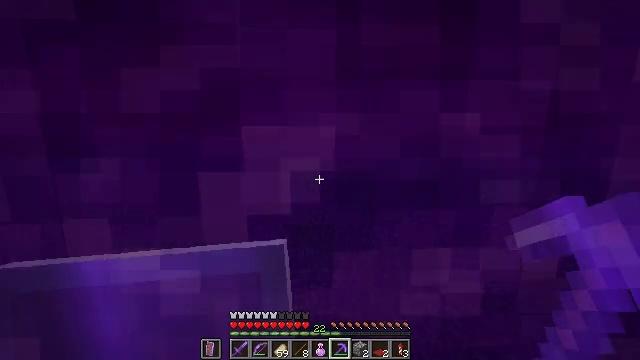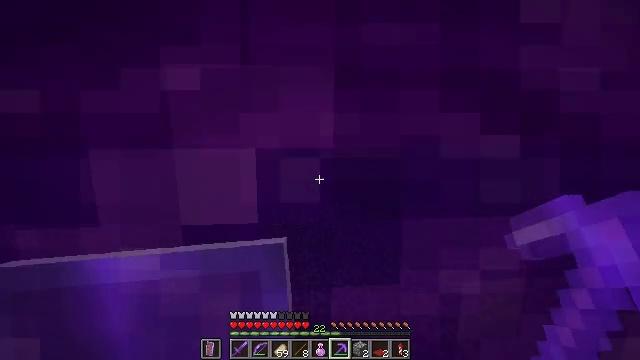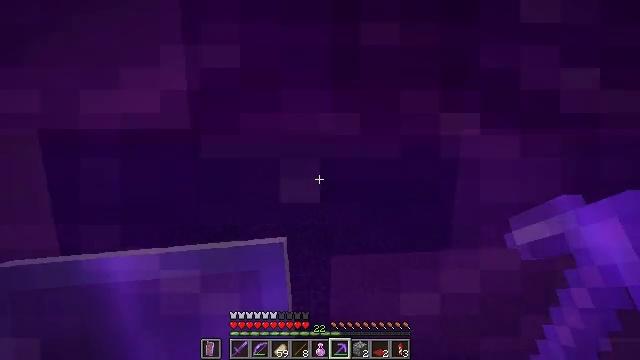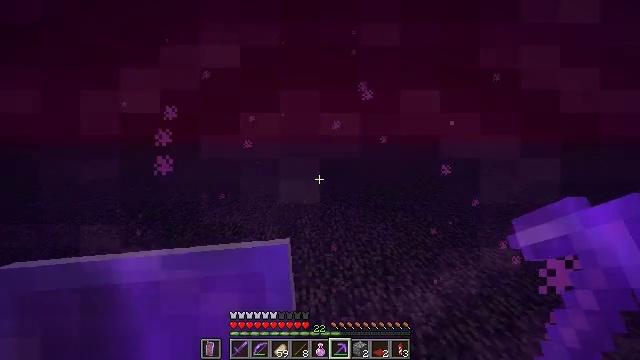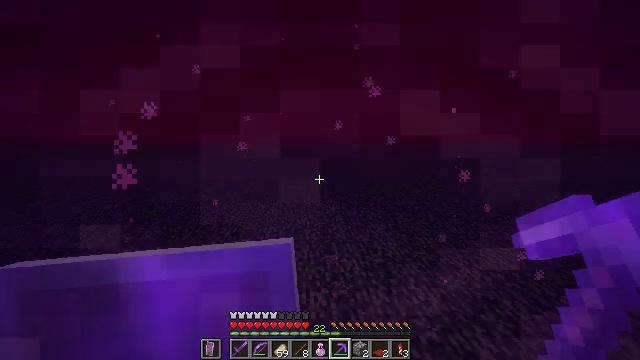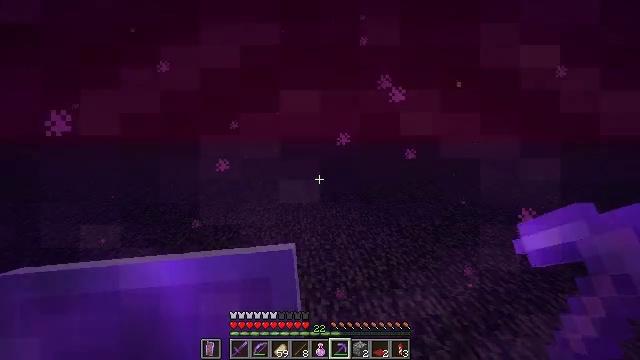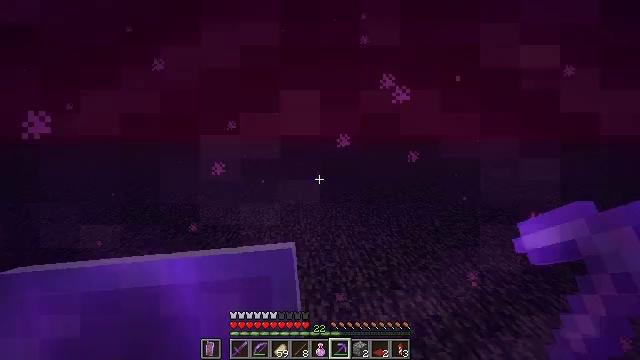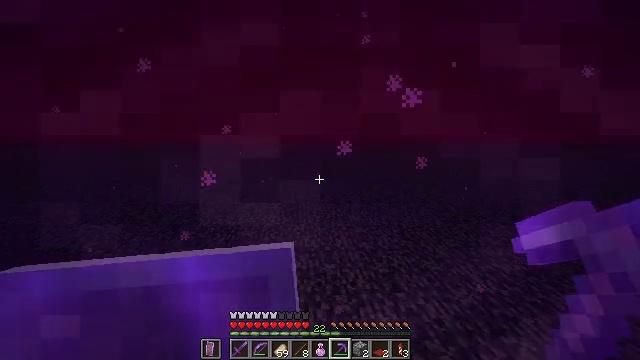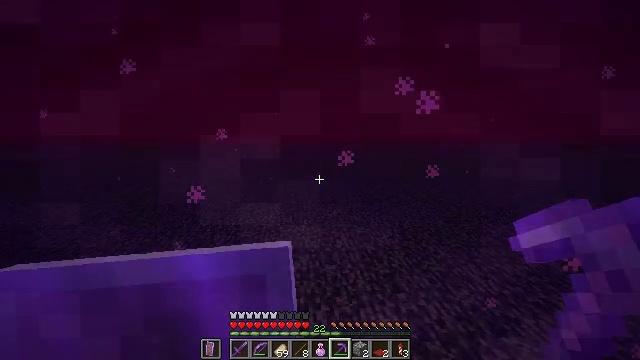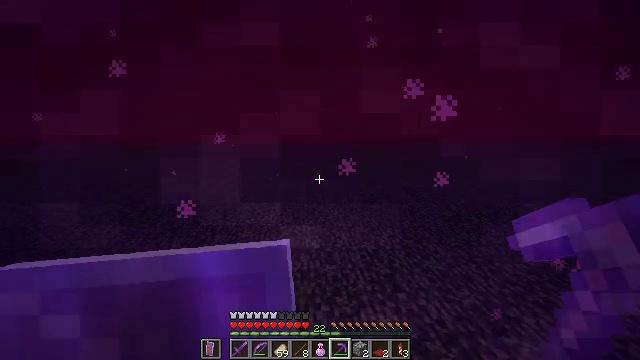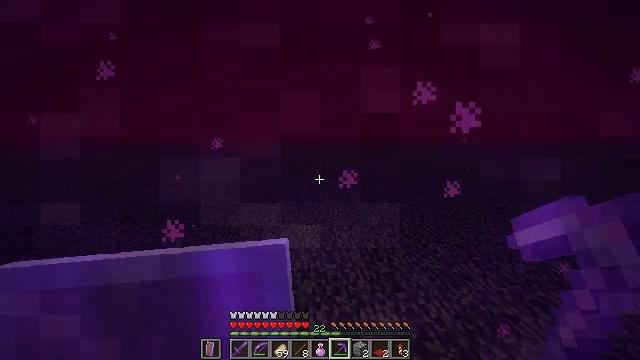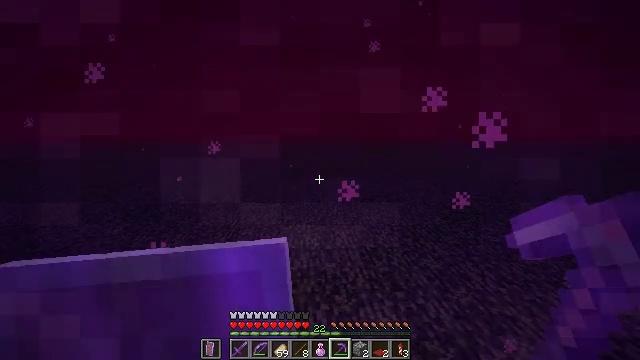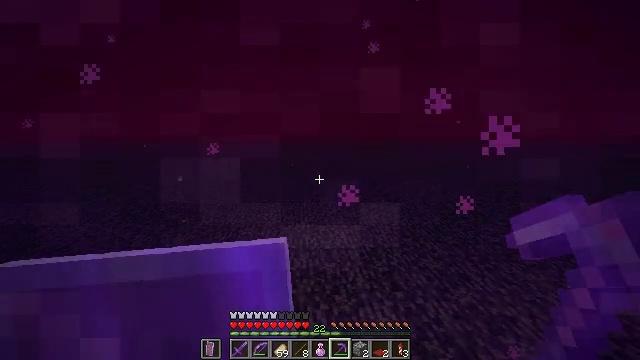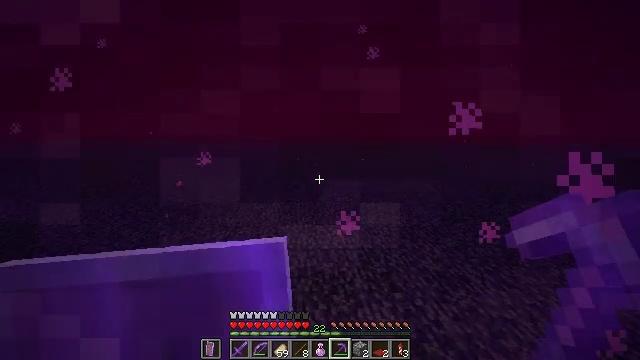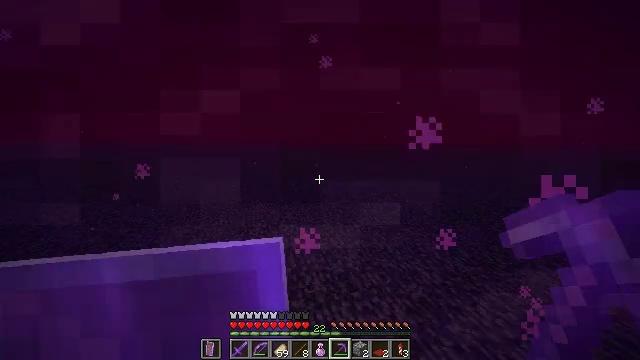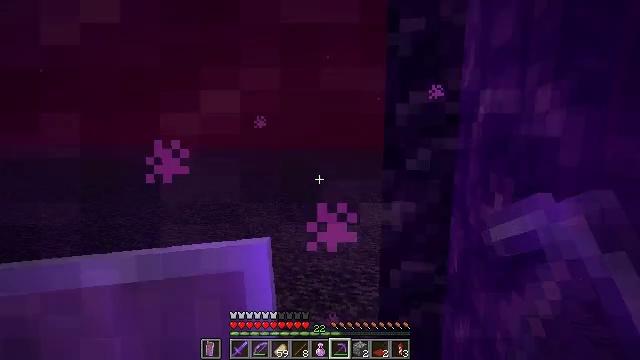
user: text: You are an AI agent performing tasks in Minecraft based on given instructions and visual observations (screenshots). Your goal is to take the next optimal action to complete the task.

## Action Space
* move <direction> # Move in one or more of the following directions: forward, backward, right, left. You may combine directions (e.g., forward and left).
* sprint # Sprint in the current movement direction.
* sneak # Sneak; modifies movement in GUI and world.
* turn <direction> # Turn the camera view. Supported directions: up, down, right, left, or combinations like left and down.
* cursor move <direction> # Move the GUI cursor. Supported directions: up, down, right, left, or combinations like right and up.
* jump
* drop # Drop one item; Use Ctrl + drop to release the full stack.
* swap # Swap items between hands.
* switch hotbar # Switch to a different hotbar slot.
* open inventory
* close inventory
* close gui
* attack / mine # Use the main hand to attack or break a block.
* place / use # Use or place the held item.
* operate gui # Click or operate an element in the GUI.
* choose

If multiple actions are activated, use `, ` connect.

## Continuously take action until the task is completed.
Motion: motion action
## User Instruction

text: Break the spruce leaves to clear the area.
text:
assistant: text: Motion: move forward, jump
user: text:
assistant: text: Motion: move forward
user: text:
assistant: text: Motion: move forward
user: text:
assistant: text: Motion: move forward
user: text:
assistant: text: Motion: no_op
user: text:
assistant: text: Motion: no_op
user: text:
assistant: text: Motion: no_op
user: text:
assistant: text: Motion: no_op
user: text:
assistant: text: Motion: no_op
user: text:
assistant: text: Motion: no_op
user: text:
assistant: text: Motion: no_op
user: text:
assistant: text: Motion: no_op
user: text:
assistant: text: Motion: no_op
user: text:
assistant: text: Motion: turn right
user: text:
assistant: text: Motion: turn right
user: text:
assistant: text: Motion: turn right and down
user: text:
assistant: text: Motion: turn right
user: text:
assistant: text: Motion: no_op
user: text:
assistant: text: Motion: no_op
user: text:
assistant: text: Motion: no_op
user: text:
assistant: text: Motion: no_op
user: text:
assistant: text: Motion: no_op
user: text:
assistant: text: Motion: no_op
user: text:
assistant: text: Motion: no_op
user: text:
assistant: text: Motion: no_op
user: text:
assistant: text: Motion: no_op
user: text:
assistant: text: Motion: no_op
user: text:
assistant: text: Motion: no_op
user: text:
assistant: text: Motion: no_op
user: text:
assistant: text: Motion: no_op